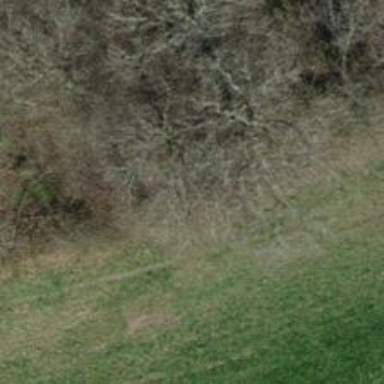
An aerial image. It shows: Path covered with grass.